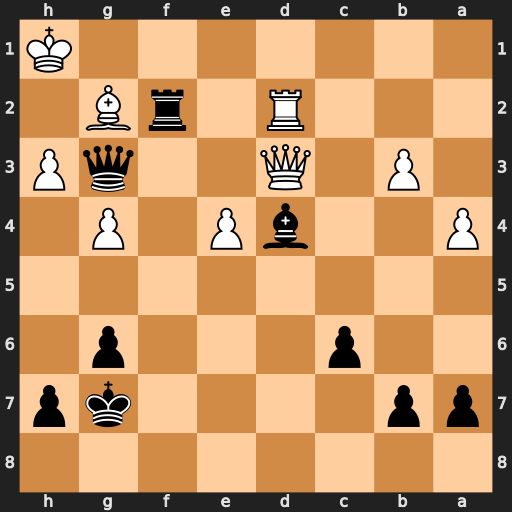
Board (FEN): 8/pp4kp/2p3p1/8/P2bP1P1/1P1Q2qP/3R1rB1/7K
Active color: b
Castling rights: -
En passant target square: -
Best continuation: Qxg2#